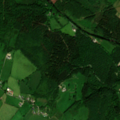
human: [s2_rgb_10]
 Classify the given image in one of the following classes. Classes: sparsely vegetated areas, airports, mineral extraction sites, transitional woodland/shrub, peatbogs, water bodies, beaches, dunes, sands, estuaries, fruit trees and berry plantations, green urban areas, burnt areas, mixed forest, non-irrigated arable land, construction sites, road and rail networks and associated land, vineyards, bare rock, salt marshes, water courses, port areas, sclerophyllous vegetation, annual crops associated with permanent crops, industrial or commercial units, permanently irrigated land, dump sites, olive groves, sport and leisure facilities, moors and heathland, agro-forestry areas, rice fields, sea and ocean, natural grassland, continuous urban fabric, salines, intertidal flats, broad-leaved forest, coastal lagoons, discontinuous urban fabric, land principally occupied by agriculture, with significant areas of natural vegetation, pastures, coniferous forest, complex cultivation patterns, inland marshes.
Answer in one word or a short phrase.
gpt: pastures, land principally occupied by agriculture, with significant areas of natural vegetation, coniferous forest